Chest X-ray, AP view. Patient: 27 years old, sex F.
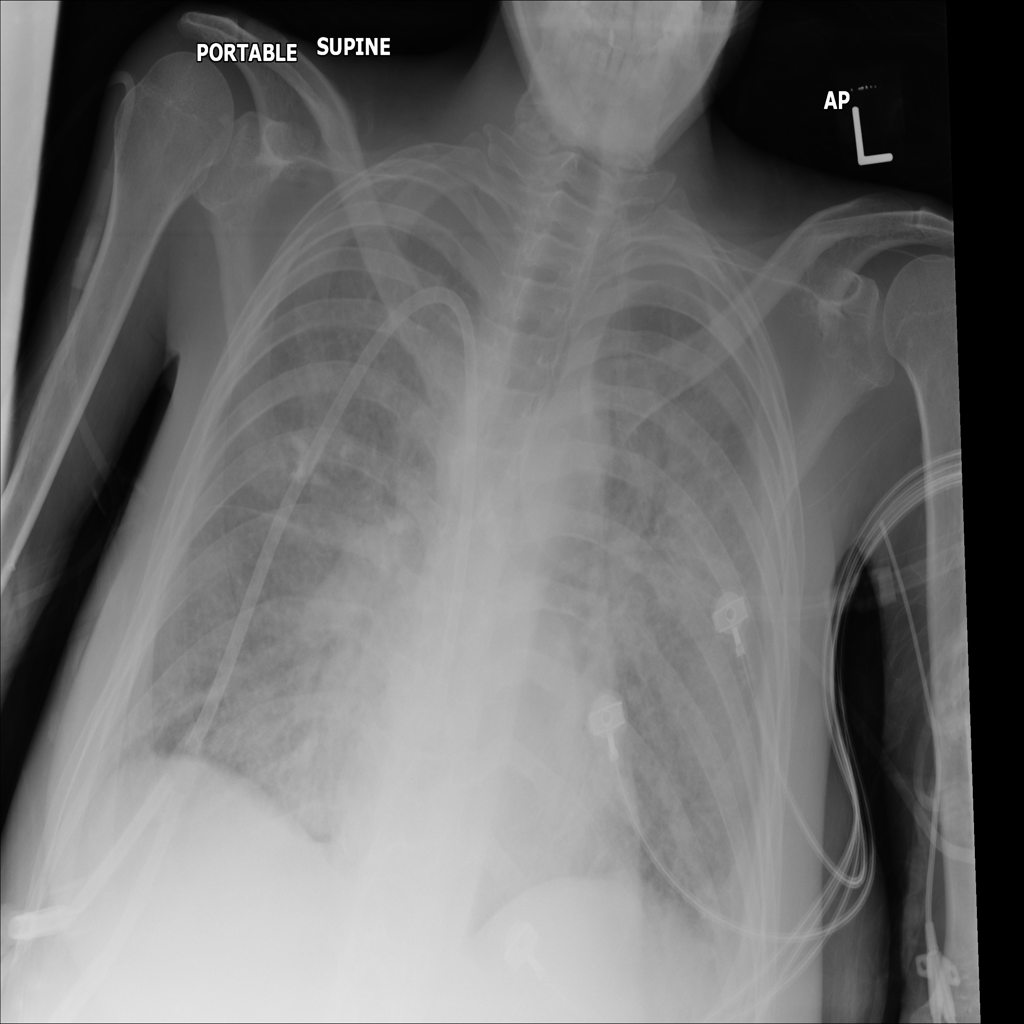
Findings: Effusion